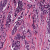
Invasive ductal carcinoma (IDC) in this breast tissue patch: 1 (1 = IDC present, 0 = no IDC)